Field crop: maize
Growth stage: 2
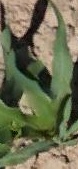
Species: maize